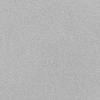
Atmospheric dust classification: dusty